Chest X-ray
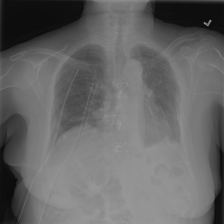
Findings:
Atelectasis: negative
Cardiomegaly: negative
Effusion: negative
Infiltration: negative
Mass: negative
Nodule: negative
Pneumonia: negative
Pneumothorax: negative
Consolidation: negative
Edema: negative
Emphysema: negative
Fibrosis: negative
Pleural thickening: negative
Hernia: negative